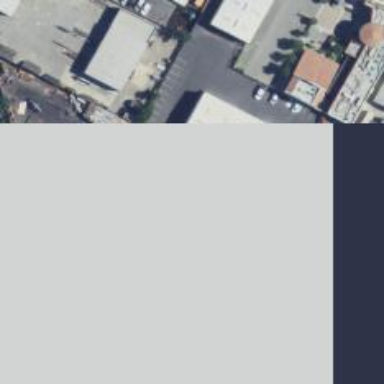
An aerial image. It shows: Warehouse.